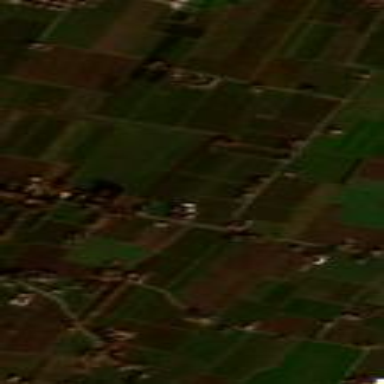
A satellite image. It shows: Orchard.